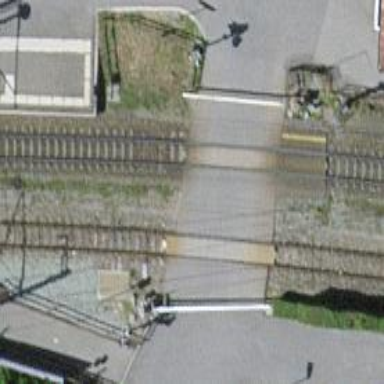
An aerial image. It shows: Full barrier level crossing on railway.